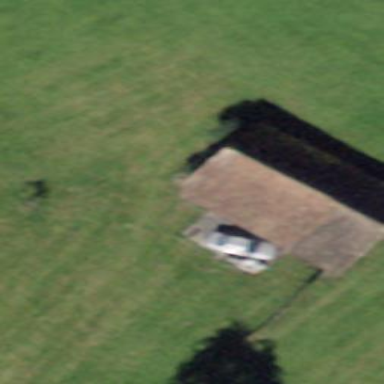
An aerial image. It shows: Barn.